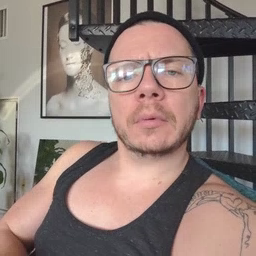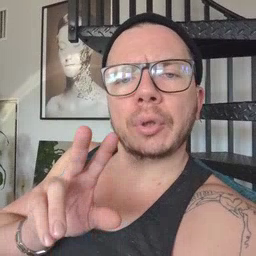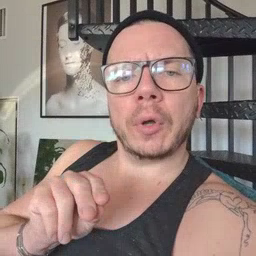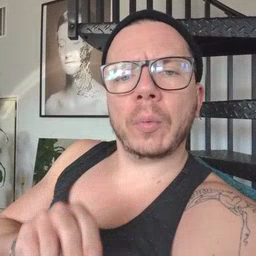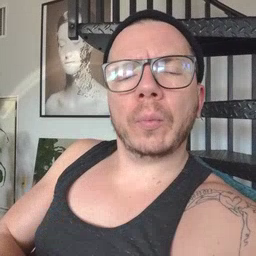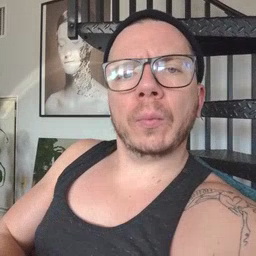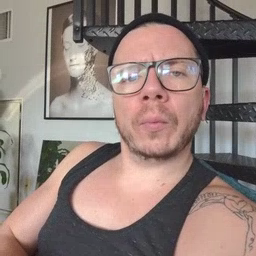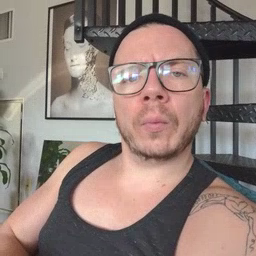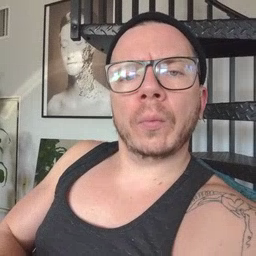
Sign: no